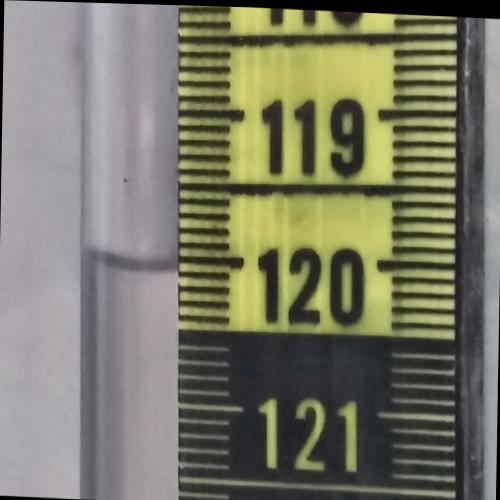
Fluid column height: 120.1 cm